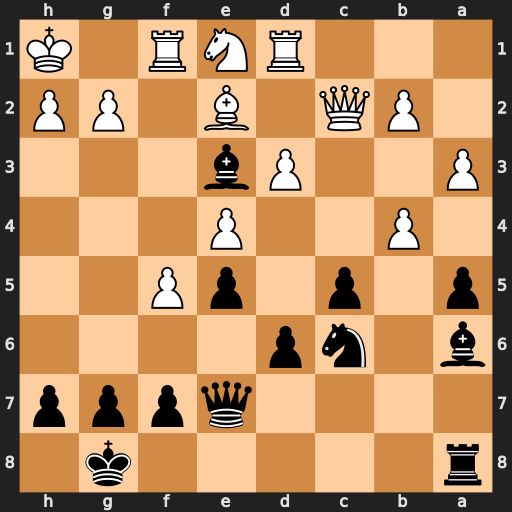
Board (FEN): r5k1/4qppp/b1np4/p1p1pP2/1P2P3/P2Pb3/1PQ1B1PP/3RNR1K
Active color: b
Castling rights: -
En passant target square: -
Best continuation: Nd4 Qb1 Nxe2